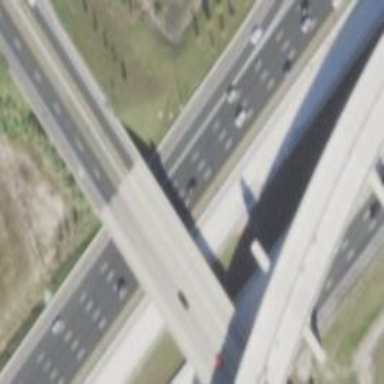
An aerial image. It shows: Motorway link bridge.